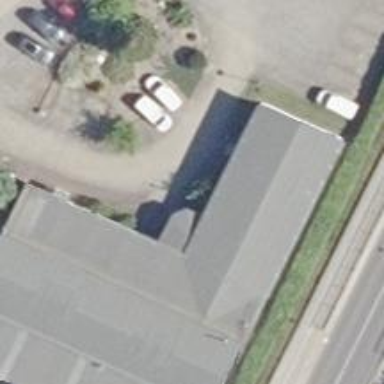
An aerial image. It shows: Building.